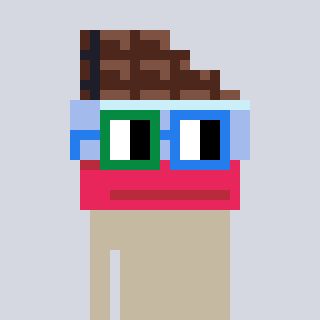
a pixel art character with square green and blue glasses, a chocolate-shaped head and a green-colored body on a cool background